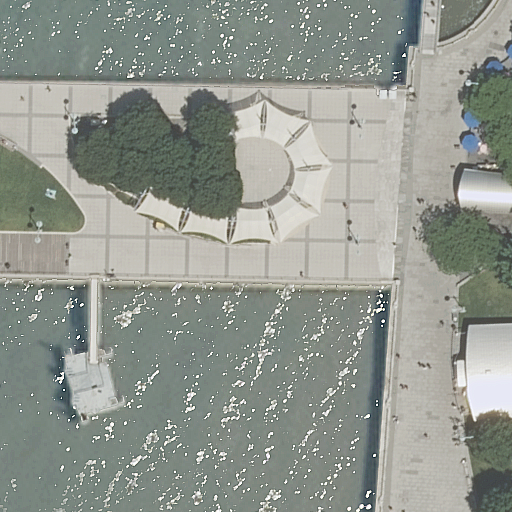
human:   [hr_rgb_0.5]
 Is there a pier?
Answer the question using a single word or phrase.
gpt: yes

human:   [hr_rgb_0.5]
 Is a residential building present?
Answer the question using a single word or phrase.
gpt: yes

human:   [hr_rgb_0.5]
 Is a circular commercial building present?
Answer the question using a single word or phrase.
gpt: no

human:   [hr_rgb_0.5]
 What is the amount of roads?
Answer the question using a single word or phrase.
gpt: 3

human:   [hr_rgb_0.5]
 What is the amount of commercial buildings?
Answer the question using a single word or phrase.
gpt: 0

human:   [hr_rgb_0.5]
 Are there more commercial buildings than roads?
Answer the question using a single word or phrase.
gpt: no

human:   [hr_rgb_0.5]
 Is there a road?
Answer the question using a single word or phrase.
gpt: yes

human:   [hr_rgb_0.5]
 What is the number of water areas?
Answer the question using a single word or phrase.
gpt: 1

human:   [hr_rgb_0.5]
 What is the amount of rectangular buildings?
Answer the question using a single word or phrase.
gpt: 1

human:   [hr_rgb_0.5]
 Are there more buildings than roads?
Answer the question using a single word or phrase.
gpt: no

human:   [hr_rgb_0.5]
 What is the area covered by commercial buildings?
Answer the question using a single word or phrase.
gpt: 0m2

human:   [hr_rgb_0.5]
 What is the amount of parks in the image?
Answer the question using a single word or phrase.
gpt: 1

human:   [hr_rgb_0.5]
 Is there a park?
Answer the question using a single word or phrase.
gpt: yes

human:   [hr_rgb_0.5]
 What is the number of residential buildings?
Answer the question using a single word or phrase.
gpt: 2

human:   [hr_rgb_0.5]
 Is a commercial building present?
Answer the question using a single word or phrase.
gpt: no

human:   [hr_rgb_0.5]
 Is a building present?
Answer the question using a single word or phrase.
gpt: yes

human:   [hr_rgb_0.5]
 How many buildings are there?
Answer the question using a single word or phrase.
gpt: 2

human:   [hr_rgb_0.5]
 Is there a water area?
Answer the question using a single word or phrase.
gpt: yes

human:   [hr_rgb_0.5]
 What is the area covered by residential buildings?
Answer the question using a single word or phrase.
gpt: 235m2

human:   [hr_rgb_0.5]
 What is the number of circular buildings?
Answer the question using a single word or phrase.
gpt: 0

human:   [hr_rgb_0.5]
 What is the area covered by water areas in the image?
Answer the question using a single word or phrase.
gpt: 4983m2

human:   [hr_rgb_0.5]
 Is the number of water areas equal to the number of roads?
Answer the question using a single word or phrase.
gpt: no

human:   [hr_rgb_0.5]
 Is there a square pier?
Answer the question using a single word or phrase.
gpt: no

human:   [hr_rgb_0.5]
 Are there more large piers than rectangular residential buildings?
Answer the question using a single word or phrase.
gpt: no

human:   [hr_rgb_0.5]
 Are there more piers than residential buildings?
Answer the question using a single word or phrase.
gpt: no

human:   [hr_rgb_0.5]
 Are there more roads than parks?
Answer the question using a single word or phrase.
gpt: yes

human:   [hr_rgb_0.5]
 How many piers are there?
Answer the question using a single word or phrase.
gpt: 1

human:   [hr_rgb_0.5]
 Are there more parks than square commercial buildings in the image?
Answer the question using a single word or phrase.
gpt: yes

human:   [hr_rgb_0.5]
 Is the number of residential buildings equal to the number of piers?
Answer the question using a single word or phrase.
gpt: no

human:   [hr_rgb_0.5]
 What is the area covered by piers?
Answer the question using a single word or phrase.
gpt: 2548m2

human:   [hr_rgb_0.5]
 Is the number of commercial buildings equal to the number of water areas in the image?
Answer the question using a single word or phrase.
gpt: no

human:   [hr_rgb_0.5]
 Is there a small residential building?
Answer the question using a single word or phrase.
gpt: yes

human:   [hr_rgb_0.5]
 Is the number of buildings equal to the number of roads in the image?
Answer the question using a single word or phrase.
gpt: no

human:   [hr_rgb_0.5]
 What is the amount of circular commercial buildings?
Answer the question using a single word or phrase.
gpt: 0

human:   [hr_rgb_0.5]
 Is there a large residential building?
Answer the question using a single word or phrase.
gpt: no

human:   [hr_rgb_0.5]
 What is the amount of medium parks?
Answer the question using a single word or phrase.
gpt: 0

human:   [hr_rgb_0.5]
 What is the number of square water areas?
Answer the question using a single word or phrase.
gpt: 0

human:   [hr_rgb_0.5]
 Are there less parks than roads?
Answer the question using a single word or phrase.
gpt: yes

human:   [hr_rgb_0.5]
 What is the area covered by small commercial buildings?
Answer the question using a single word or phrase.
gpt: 0m2

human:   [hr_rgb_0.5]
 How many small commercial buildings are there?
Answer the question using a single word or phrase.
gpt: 0

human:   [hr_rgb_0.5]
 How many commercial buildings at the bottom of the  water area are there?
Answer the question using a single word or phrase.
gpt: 0

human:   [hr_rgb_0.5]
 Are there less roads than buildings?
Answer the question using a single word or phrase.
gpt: no

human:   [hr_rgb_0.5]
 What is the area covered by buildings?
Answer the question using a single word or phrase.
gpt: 235m2

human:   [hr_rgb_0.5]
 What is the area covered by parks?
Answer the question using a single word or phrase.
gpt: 1422m2

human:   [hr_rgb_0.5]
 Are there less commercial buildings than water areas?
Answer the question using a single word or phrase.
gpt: yes

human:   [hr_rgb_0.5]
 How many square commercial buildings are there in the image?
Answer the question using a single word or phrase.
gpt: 0

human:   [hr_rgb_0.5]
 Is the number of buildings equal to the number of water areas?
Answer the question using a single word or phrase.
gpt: no

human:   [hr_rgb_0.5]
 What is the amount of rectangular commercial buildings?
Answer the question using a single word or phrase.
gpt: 0

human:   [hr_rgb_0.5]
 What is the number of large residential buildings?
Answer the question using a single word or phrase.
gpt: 0

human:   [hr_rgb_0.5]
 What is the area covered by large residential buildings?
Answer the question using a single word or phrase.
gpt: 0m2

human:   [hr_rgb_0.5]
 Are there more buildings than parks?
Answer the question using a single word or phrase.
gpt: yes

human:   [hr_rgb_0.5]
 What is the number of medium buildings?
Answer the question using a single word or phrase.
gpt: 1

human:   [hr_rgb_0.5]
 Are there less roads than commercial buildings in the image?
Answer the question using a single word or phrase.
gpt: no

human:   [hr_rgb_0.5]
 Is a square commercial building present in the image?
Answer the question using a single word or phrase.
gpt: no

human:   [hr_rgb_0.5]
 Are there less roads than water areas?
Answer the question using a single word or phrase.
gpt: no

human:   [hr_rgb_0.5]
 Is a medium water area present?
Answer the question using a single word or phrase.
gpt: no

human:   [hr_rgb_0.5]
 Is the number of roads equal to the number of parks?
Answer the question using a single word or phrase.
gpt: no

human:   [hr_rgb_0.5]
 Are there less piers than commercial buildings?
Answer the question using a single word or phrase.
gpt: no

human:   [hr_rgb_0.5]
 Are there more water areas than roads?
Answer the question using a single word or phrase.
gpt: no

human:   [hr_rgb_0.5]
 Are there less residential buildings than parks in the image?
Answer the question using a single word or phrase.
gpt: no

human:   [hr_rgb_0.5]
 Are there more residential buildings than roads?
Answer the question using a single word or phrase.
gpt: no

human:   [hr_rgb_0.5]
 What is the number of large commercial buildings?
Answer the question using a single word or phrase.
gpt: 0

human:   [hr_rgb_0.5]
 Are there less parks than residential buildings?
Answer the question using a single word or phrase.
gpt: yes

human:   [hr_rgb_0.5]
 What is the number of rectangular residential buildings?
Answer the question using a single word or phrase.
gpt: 1